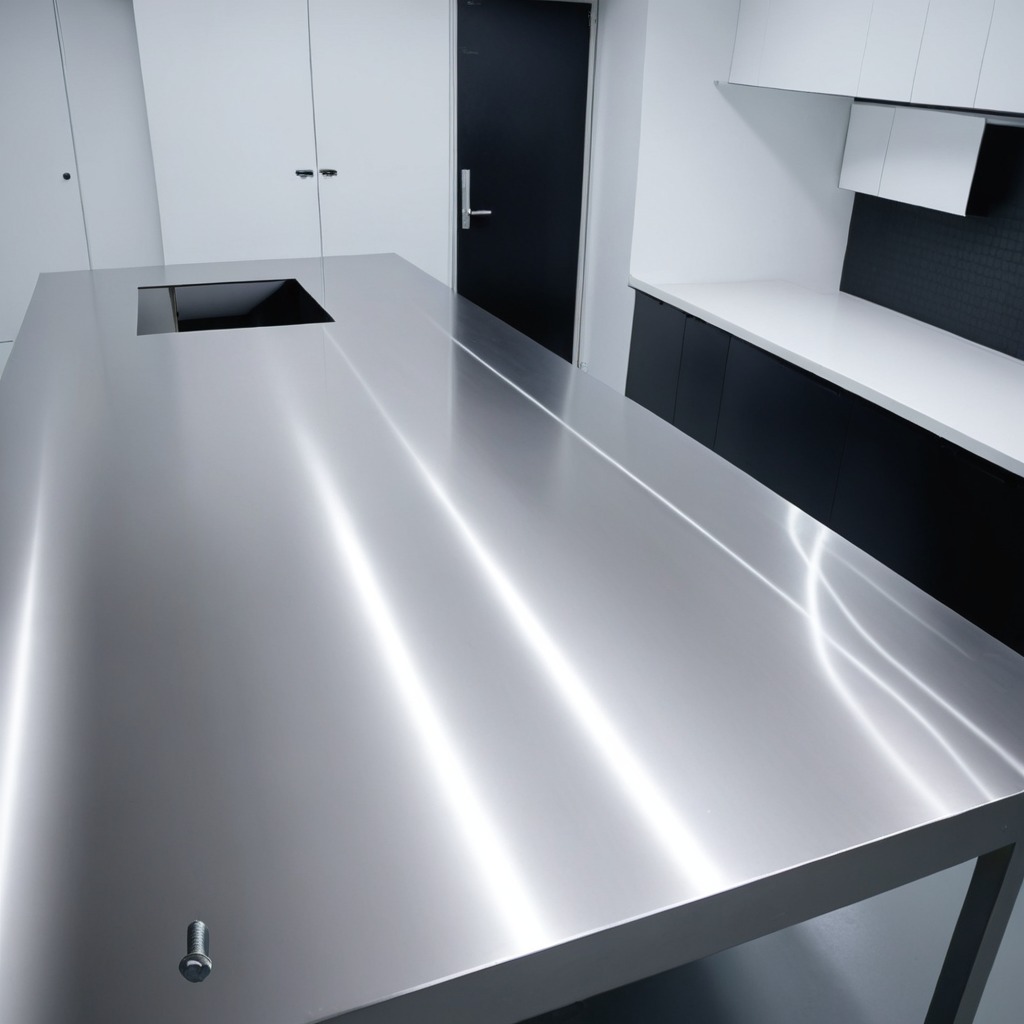
A metal screw is lying on the stainless steel table in a high-end prototyping lab.